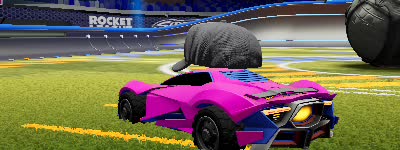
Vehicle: werewolf